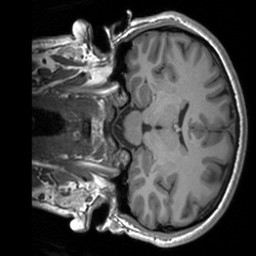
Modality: T1w
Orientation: coronal
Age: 28
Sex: male
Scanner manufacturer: siemens
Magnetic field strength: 3 T
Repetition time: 1.9 s
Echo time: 0.00226 s